Aerial crown-view tile of a tropical tree (Barro Colorado Island, Panama), acquired 20250217:
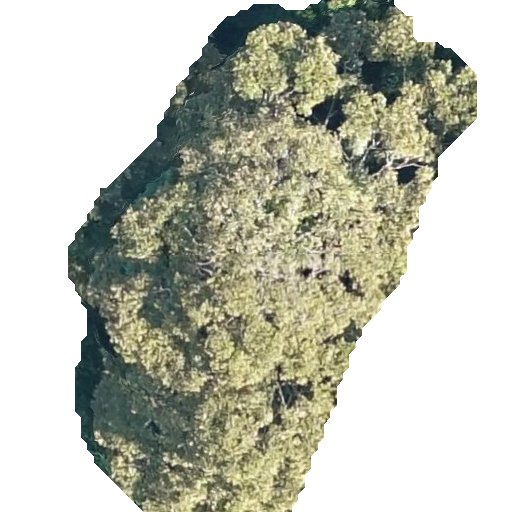
Species: Dipteryx oleifera
GBIF accepted scientific name: Dipteryx oleifera
Crown area: 207.825 m²